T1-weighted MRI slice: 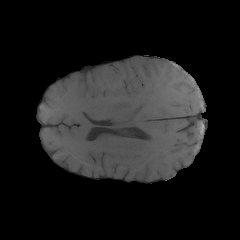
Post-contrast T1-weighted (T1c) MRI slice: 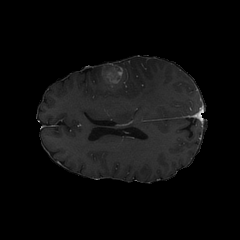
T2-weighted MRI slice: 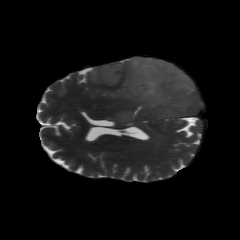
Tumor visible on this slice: yes